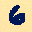
Label: 6